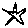
Label: star